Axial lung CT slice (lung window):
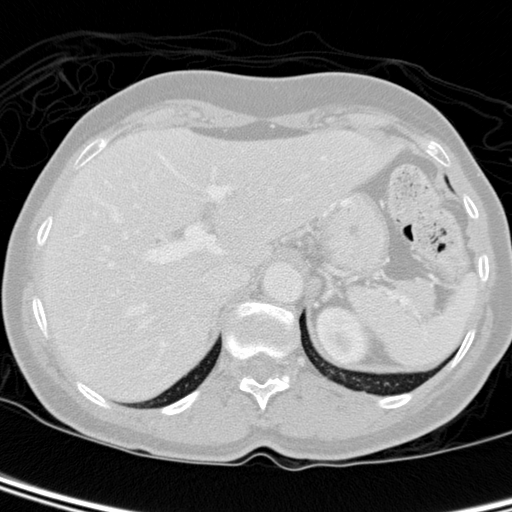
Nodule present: no